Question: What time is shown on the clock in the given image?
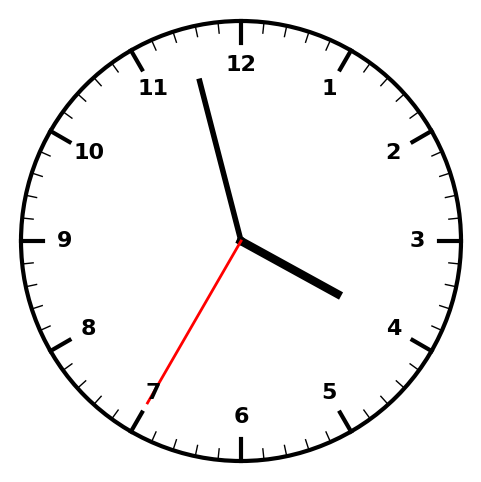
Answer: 03:57:35